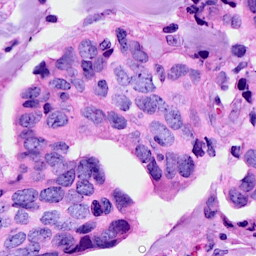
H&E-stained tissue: Breast